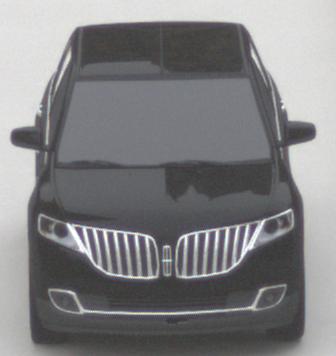
Make: Lincoln
Model: MKX
Detailed model: Gen. 1 CD3
Model produced from: 2010
Model produced until: 2015
Doors: 5
Color: black
Road condition: dry road
Daytime: midday
Contrast: low contrast